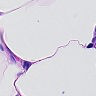
Metastatic tissue present: no